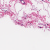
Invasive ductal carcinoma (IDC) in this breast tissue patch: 0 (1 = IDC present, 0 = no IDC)